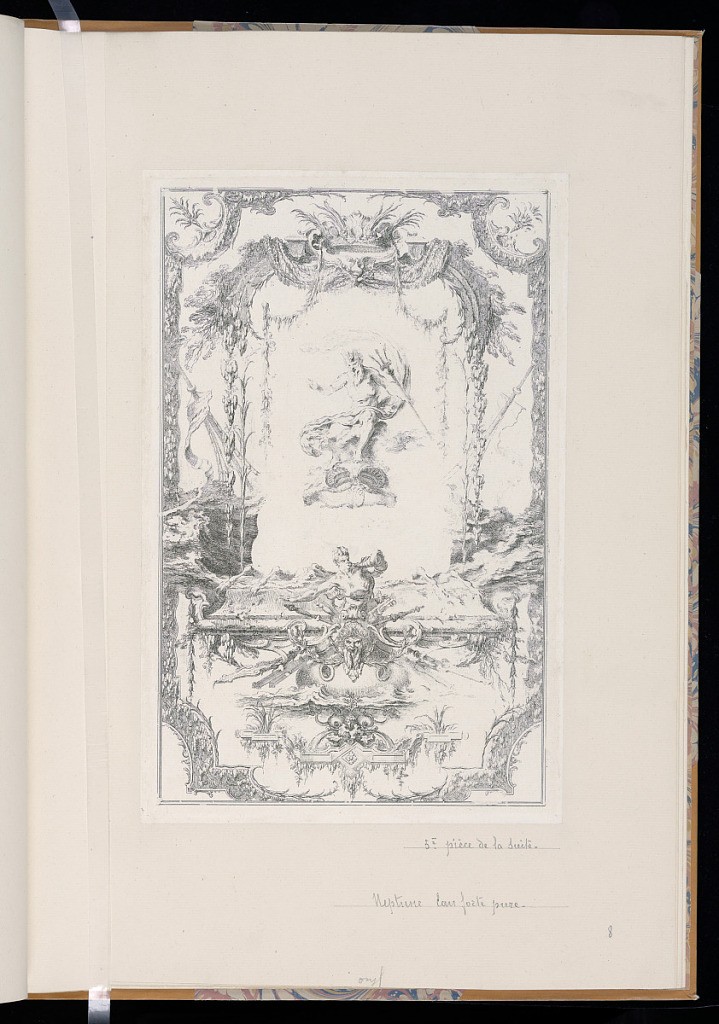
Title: Neptune
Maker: Claude Gillot, French, 1673–1722
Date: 1729–37
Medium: Etching on laid paper
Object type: Print
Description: An arabesque design for tapestries (door curtains) featuring the Classical Greek and Roman god Neptune seated on clouds in the center, framed by a canopy, with foliage, sails, nets, grotto, wave, and shell motifs, with a male figure blowing a shell below, and rococo ornament featuring rosettes, fleurons, rinceaux, masks, dolphins, and reeds. This is an incomplete earlier state of the fifth plate of the series before lettering.